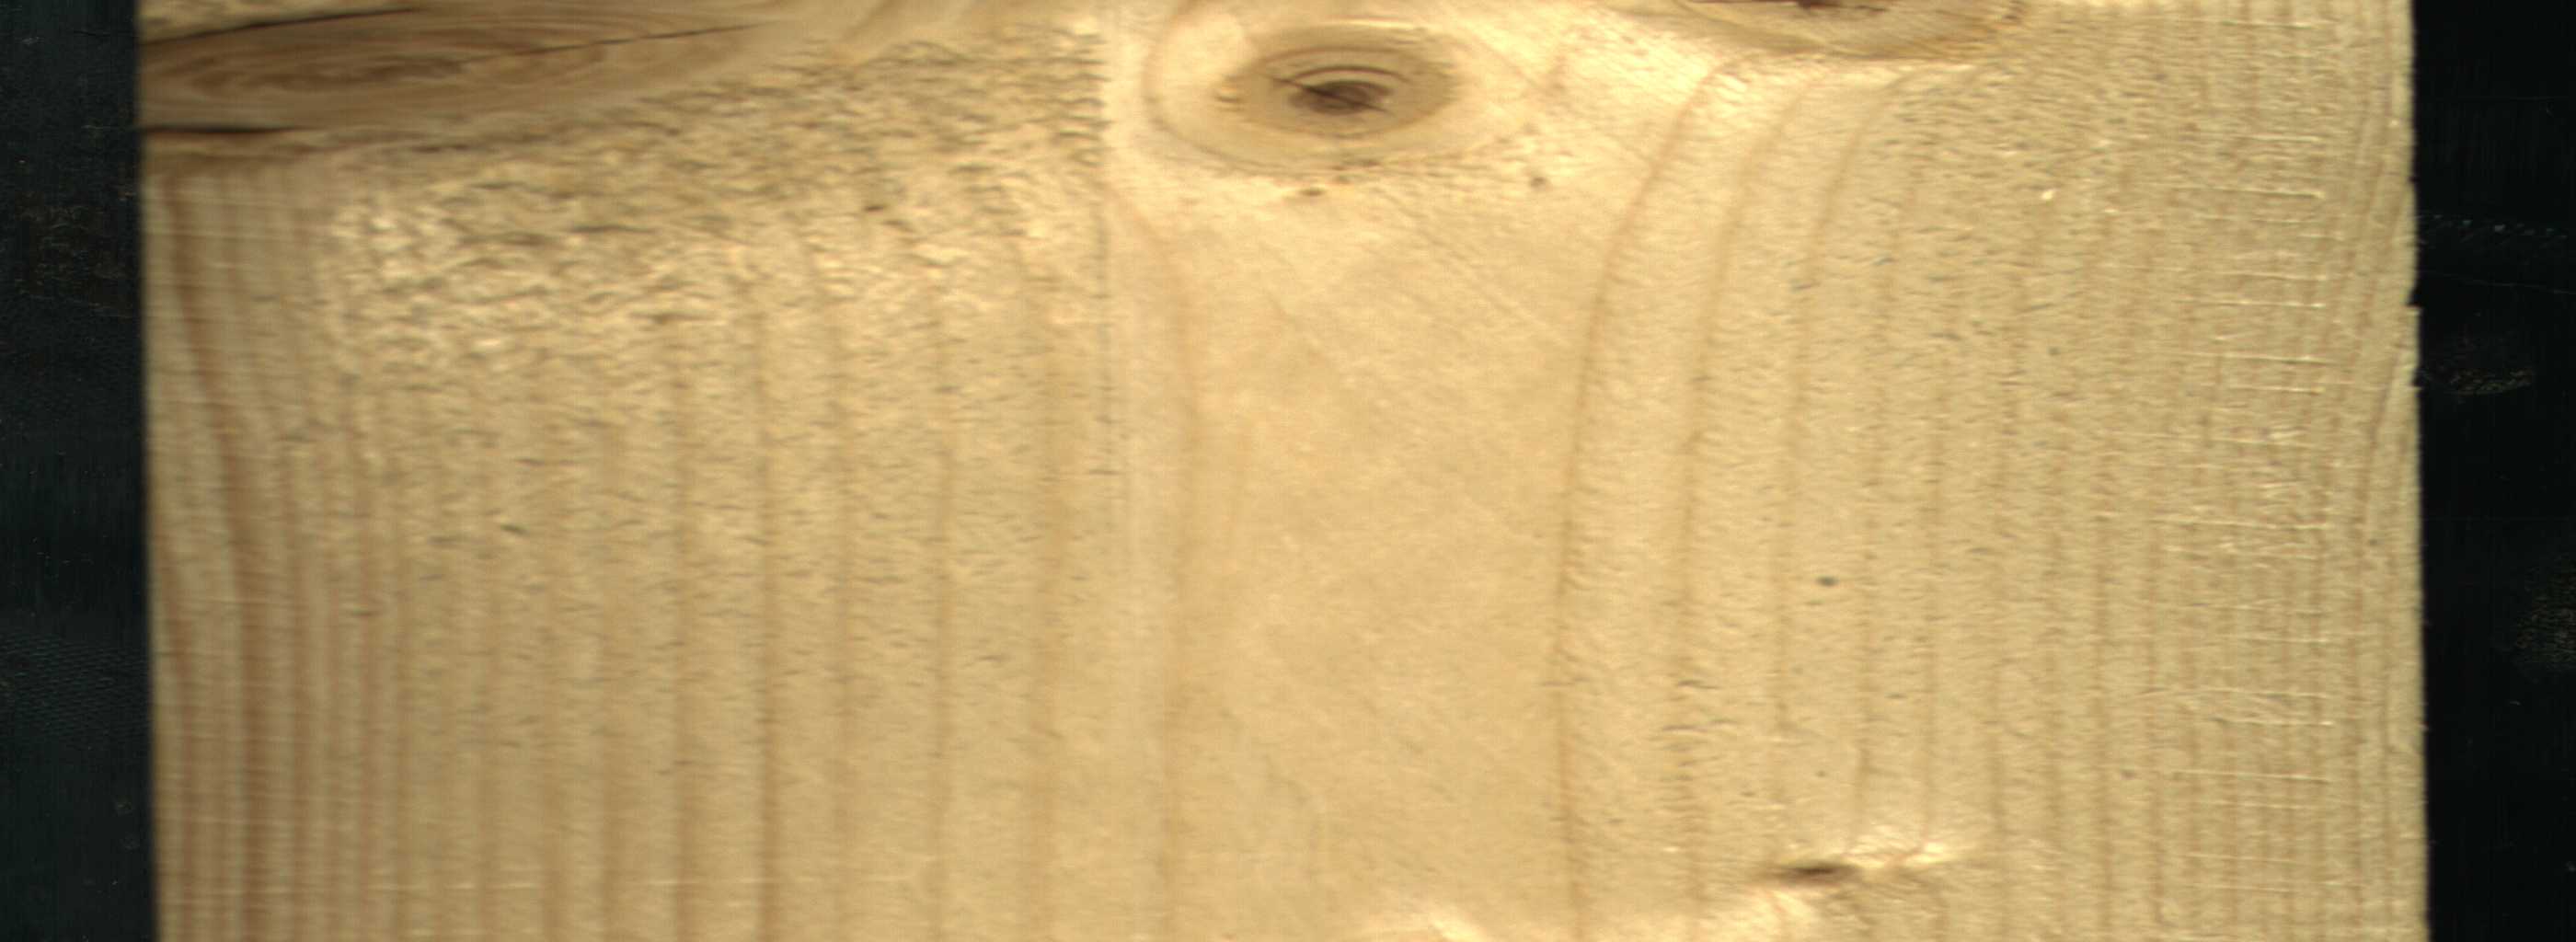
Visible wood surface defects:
Live_Knot
Live_Knot
Live_Knot
Live_Knot